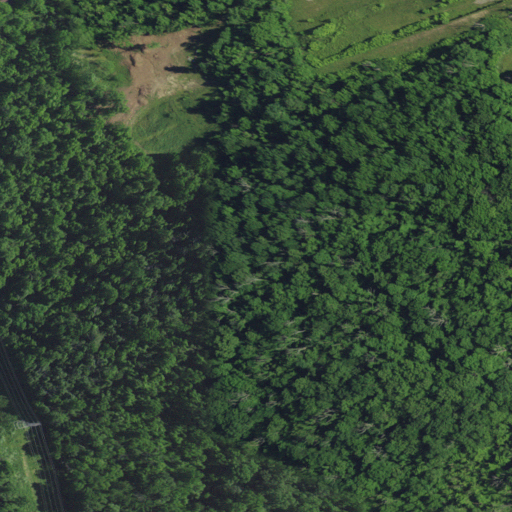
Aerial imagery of mountain in Indiana named College Hill containing deciduous forest, mixed forest, grassland, shrub, open development, medium intensity development, pasture, high intensity development, and low intensity development